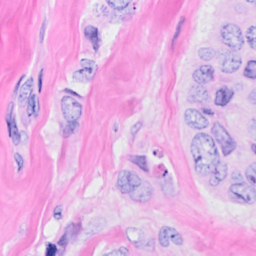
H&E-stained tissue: Breast